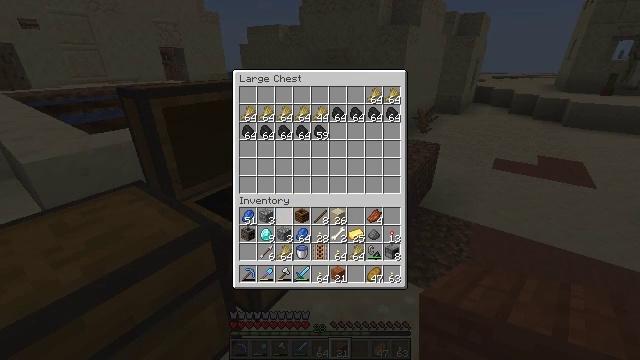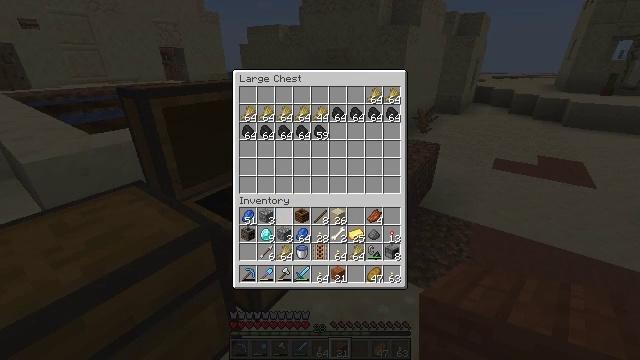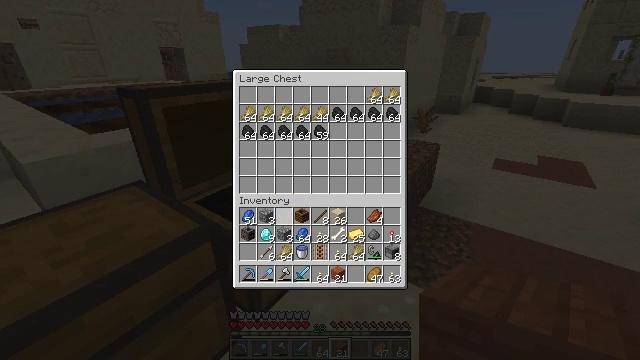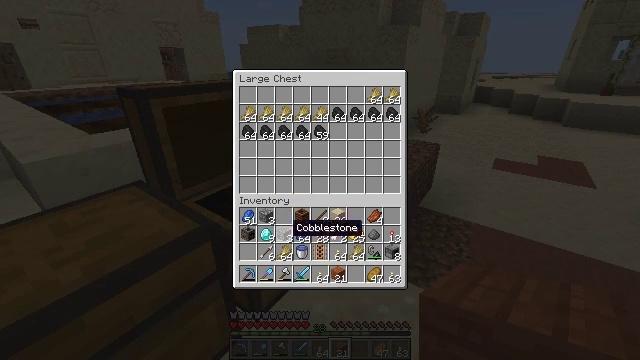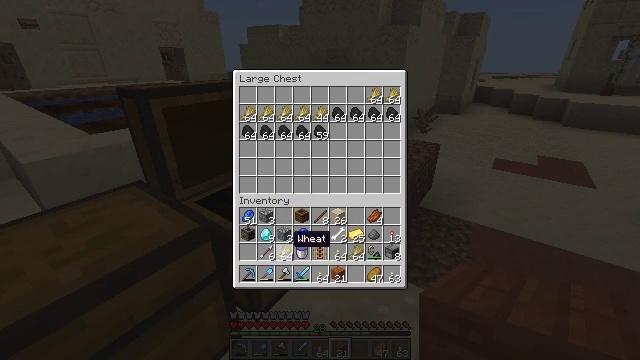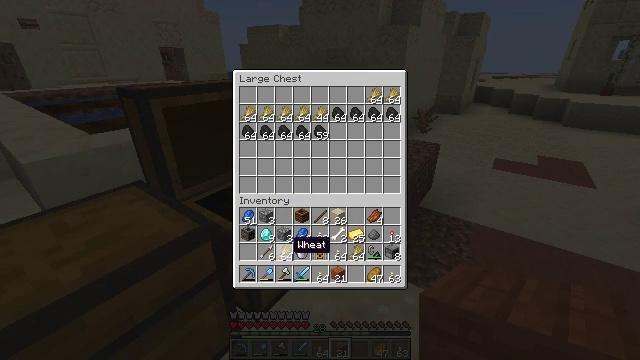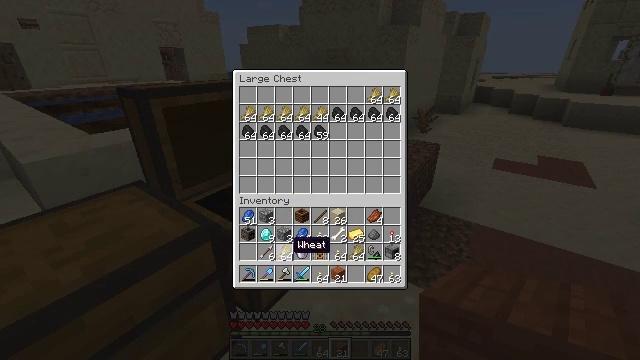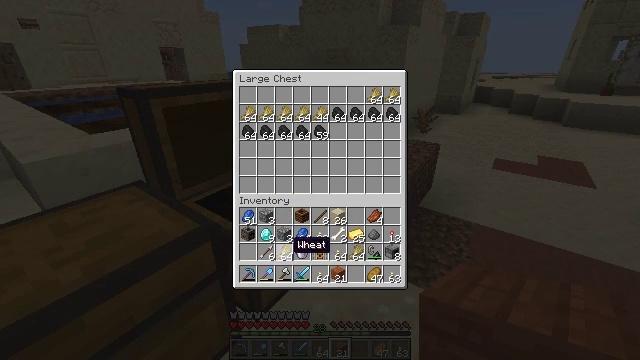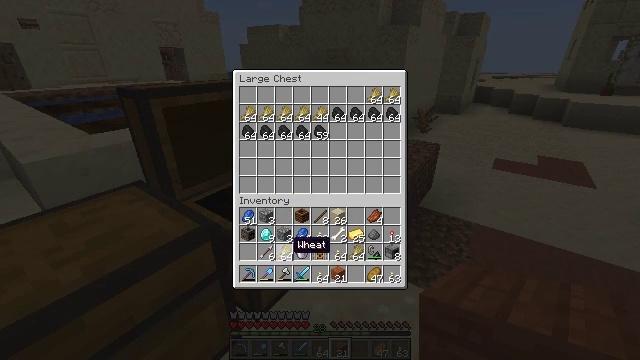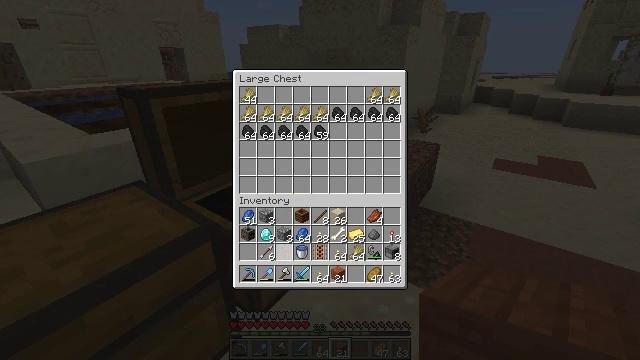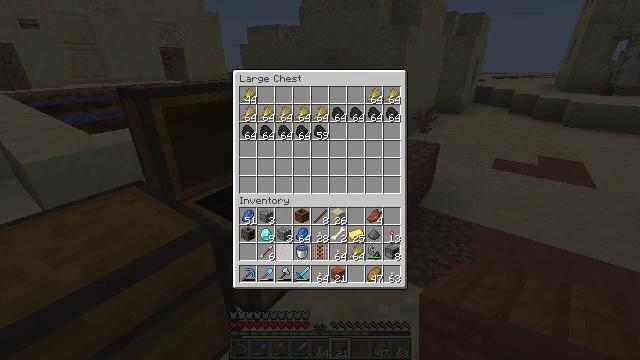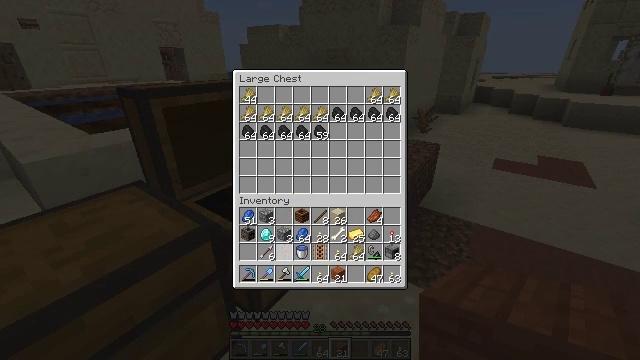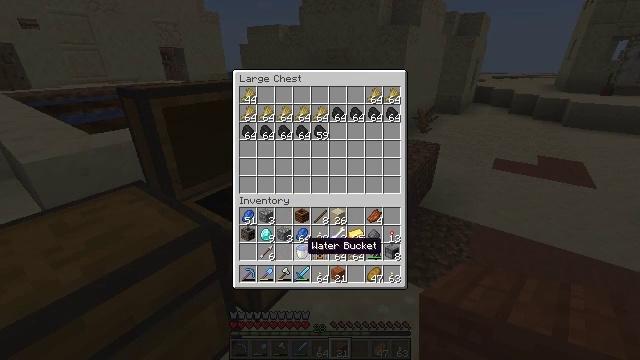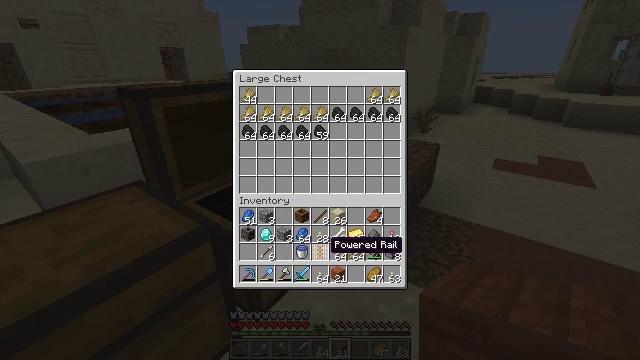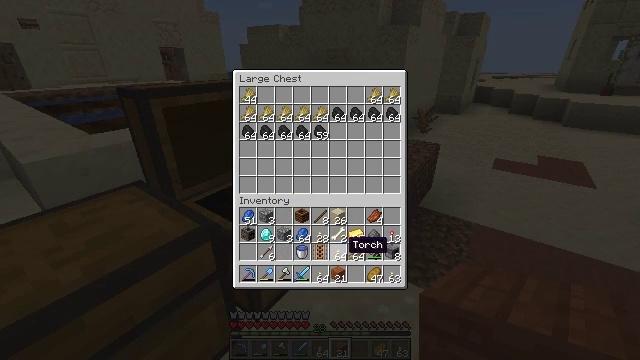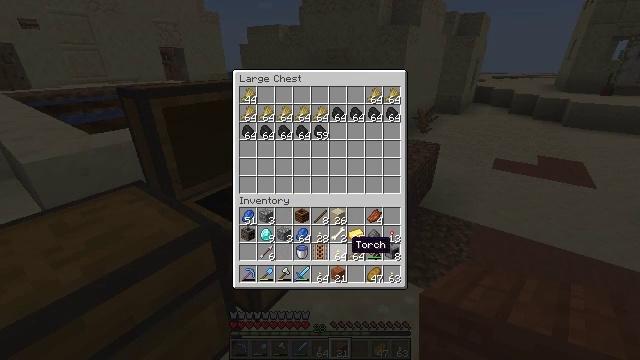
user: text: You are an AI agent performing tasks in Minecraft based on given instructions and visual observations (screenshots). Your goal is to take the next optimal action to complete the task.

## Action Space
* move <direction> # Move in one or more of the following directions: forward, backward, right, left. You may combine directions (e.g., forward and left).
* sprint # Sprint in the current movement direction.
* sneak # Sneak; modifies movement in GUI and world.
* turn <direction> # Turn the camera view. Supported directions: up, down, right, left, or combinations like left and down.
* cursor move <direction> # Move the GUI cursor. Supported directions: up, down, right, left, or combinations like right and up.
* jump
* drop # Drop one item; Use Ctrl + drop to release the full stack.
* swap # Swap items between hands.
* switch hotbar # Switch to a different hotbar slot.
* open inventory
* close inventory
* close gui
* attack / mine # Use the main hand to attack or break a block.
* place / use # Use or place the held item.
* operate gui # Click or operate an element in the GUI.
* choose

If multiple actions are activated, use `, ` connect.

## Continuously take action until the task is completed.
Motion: motion action
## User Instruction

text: Remove a composter from the inventory.
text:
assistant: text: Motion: sneak
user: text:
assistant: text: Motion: sneak, cursor move down
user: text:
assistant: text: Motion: sneak, cursor move down
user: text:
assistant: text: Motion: sneak, cursor move down
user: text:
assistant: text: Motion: sneak
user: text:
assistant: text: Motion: sneak
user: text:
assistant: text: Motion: sneak
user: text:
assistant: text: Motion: sneak
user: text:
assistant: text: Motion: sneak, operate gui
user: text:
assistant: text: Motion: sneak, operate gui
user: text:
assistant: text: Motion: sneak, operate gui
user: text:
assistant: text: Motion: sneak, cursor move right
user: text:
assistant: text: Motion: sneak, cursor move right
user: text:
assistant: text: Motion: sneak, cursor move right
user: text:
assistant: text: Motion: sneak
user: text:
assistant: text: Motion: sneak
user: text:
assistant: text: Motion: sneak
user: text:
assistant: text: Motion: sneak
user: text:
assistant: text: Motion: sneak
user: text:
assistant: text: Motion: sneak
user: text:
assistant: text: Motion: sneak
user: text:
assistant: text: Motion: sneak
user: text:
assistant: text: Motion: sneak
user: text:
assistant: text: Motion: sneak, operate gui
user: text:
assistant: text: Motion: sneak, operate gui
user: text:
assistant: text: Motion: sneak, operate gui
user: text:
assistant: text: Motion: sneak
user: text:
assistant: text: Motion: sneak
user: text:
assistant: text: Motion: sneak
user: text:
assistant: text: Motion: no_op